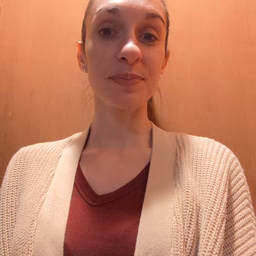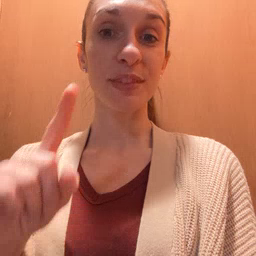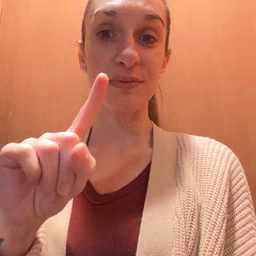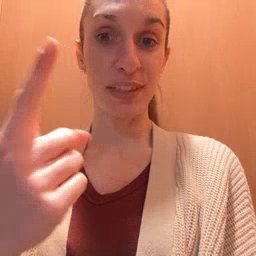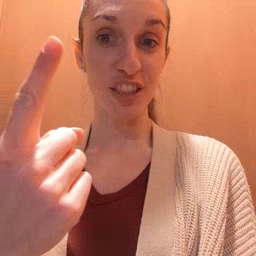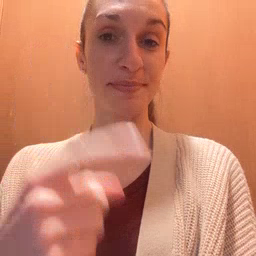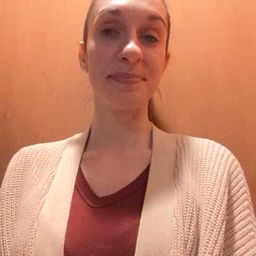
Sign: first